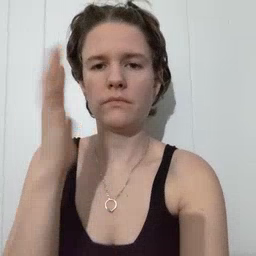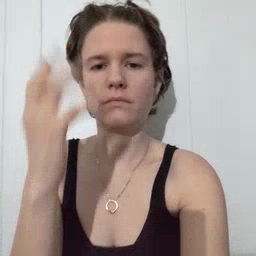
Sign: tree